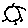
Label: sun